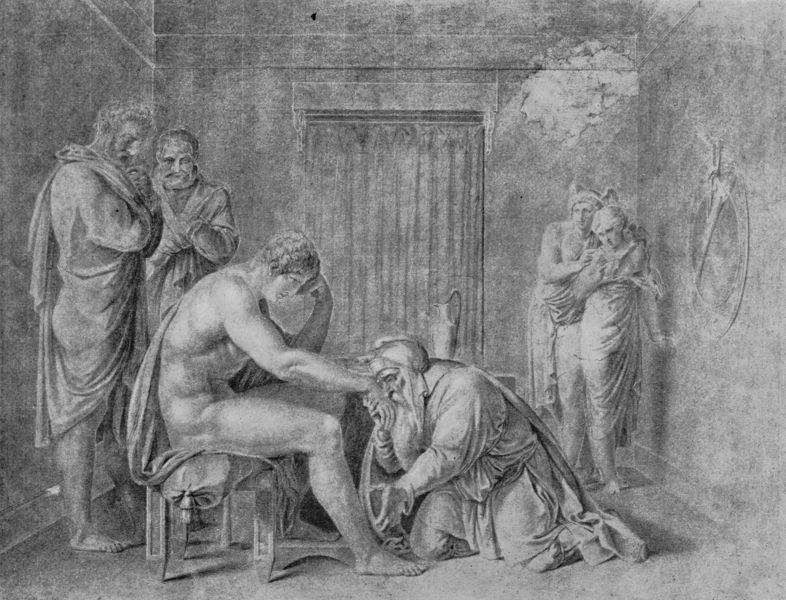
Titel: Priamos bei Achill
Künstler: Asmus Jakob Carstens
Standort: Berlin
Institution: Alte Nationalgalerie
Schlagwörter: akt, hand, kopf, körper, mann, nackt, schatten, umhang, weiß, frauen, komposition, menschen, mädchen, sitzen, fenster, frau, geste, grau, hut, licht, männer, profil, raum, schwarz, skizze, stuhl, tür, zeichnung, zimmer, tuch, haube, leute, alt, bart, jung, kappe, mütze, wand, arm, falten, geschichte, kleidung, rahmen, trauer, bild, gelehrte, spiegel, vorhang, boden, gewand, mantel, stoff, tücher, innen, klassizismus, personen, amphore, henkel, krug, vase, bein, kuss, küssen, ecke, alter mann, studie, zuschauer, türe, bank, hocker, beobachter, chair, curtain, cushion, kaiser, king, kiss, kissen, men, people, pillow, religious, stool, white, women, black, gray, grey, hair, interior, old, painting, robe, room, seat, seated, sitting, table, woman, muskeln, sitzt, mirror, print, washing, faltenwurf, ellenbogen, knie, schenkel, tor, gruppen, barfuss, eingang, schild, antike, greis, philosoph, unbekleidet, nakt, druck, schwarz-weiss, radierung, stich, waffen, knien, denker, aquatinta, helm, herrscher, entwurf, mythologie, architrav, rom, flecken, römer, karaffe, jüngling, putz, sad, jesus, antik, griechen, götter, angel, gods, greek, man, mythology, naked, nude, nudity, toga, griechisch, kniend, head, young, strenge, begrüssung, ehre, huldigung, feet, apoll, hermes, drawing, kupferstich, black and white, anbetung, bitte, tunika, graphic, illustration, monochrome, beard, old man, saint, sitzkissen, zwichnung, handkuss, leaning, statue, demut, door, römisch, klassisch, apollon, person, royal, arms, vorzeichnung, wnd, prayer, art, foot, observe, thinking, watching, teichnung, religion, berater, legs, antiquity, doctor, mug, strong, greyscale, vergebung, kniet, gewnad, fusswaschung, priamos, philosophen, bible, doorway, kneeling, togas, jug, pitcher, kissing, muscle, goddesses, royalty, angle, black & white, achill, faded, greece, knee, leg, muscles, monochromatic, bath, holy, cleaning, kneel, b/w, damenfrauen, grisai, putzschäden linien, sorge, grieve, grayscale, think, 5, praise, zurückkehr, gay, elbow, shild, greeting, medicine, shower, aristotle, reverent, 6 persons, six people, fring, obeisance, feet washing